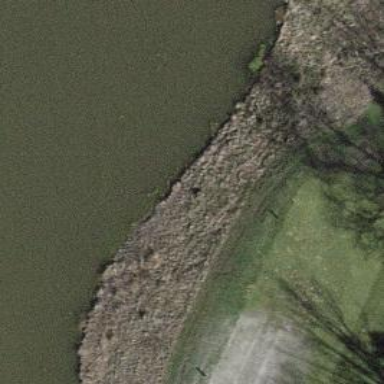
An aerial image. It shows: Golf tee.